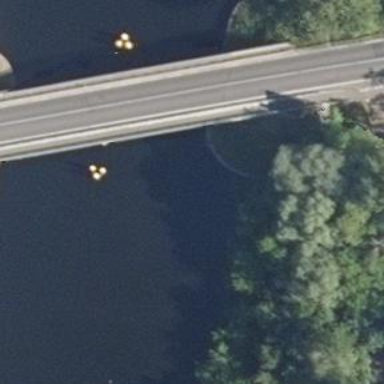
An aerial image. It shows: Man-made bridge.